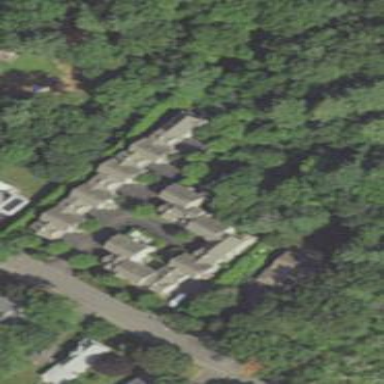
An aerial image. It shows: Building.